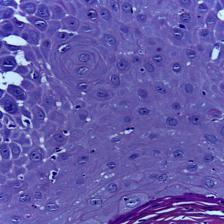
Diagnosis: OSCC